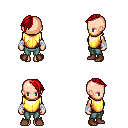
a pixel art fantasy rpg character, female body template, human, light skin, gold chest armor, teal pants, red long mohawk hairstyle, white cloth bandages, brown shoes, four views (front, back, left, right), 2x2 character sprite sheet, small pixel art, hard edges, no anti-aliasing